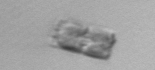
Label: Bacillariophyceae_morphotype1